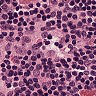
Metastatic tissue present: no